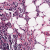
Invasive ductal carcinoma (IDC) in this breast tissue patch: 0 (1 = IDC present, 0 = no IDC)